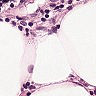
Metastatic tissue present: no